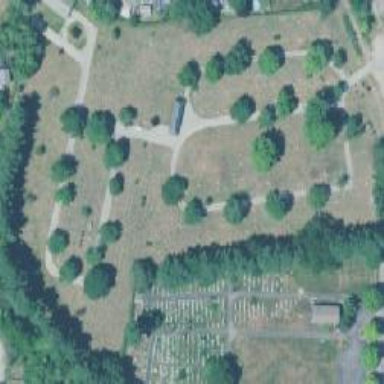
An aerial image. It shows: Cemetery.